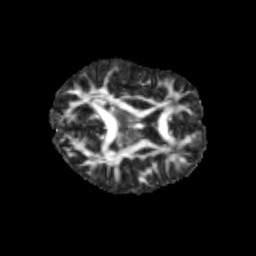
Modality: FA
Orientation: axial
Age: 12
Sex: male
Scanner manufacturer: siemens
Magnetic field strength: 3 T
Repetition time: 3.8 s
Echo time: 0.07 s